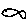
Label: fish